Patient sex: F
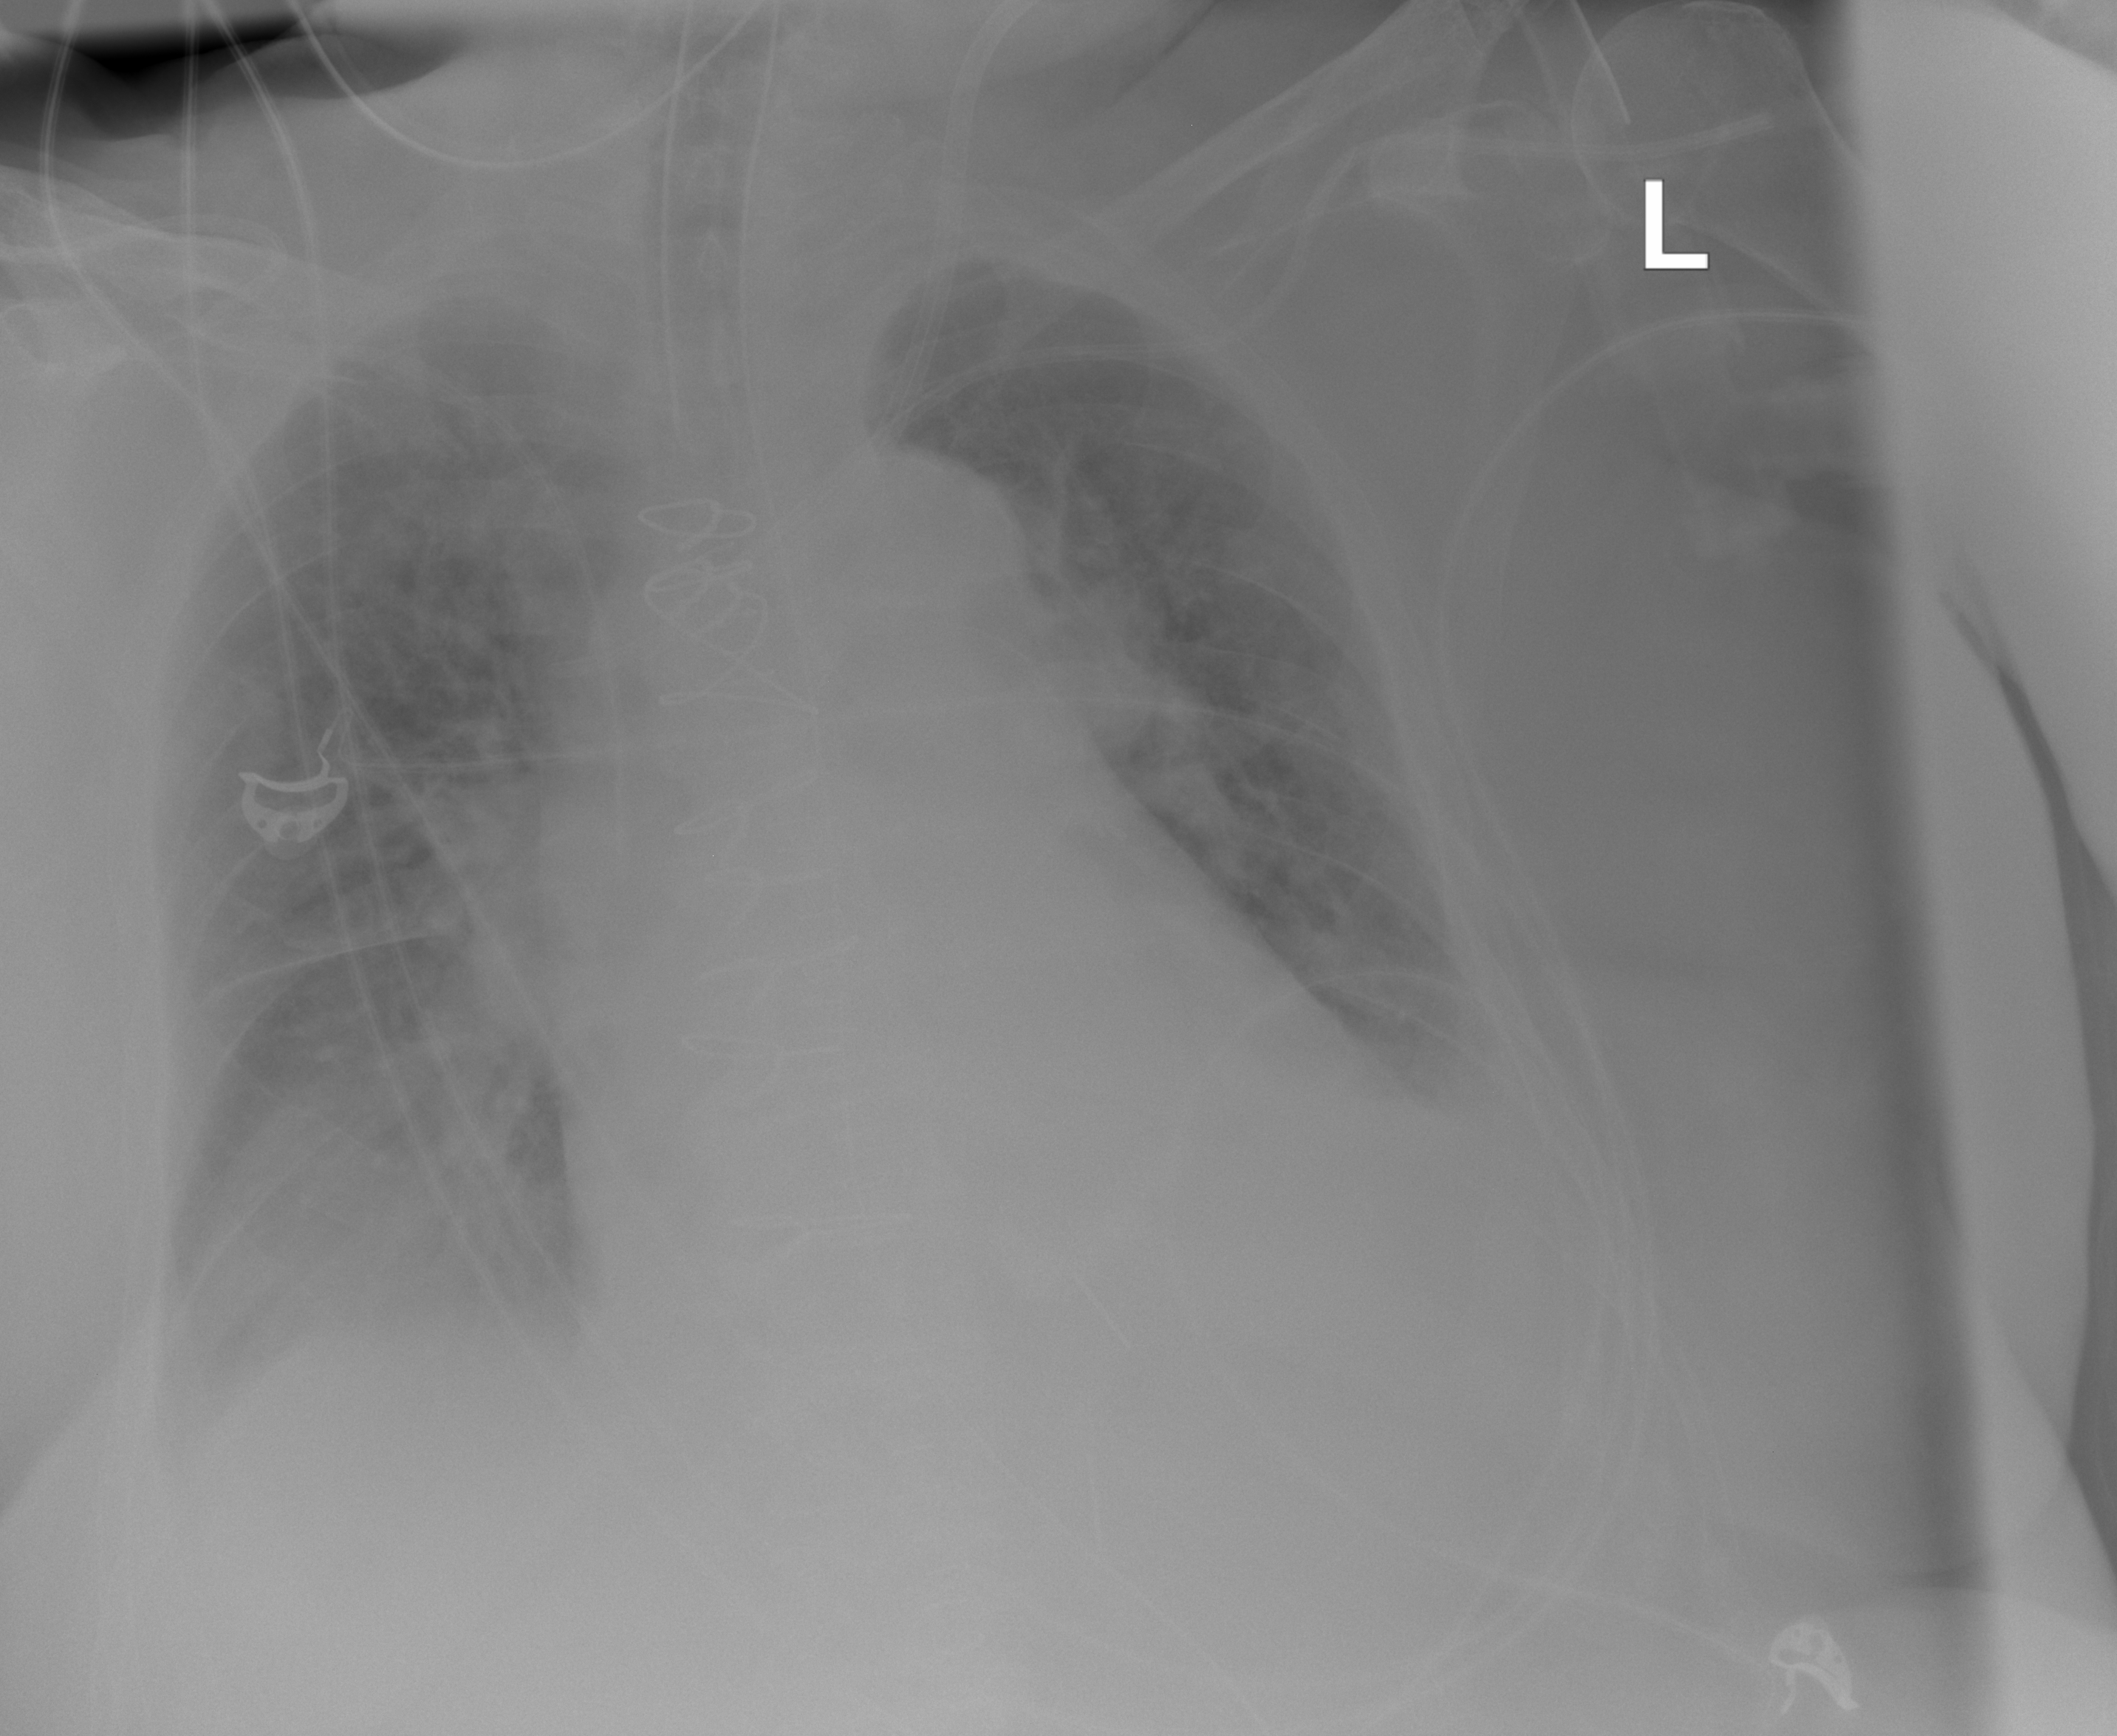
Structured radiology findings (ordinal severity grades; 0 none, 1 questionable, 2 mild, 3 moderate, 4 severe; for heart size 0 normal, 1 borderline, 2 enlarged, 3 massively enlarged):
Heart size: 2
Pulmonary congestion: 2
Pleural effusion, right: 2
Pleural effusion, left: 1
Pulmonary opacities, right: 0
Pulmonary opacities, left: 0
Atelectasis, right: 2
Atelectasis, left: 1